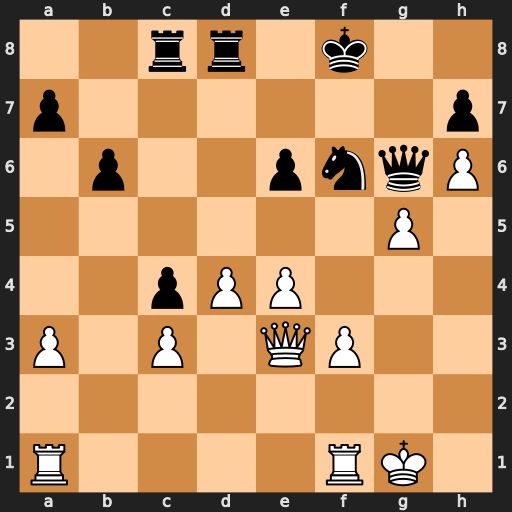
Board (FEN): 2rr1k2/p6p/1p2pnqP/6P1/2pPP3/P1P1QP2/8/R4RK1
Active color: w
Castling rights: -
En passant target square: -
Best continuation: Qf4 Ke7 Qxf6+ Qxf6 gxf6+